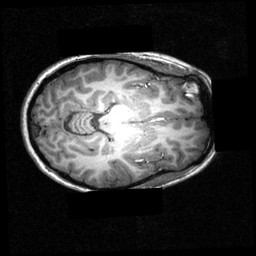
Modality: T1w
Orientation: axial
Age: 24
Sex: female
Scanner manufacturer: siemens
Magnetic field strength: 3.951 T
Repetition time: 1.5 s
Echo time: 0.00335 s